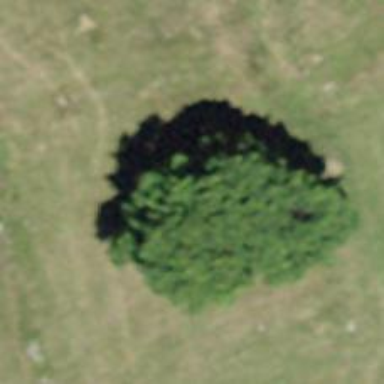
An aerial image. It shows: Beautiful tree in nature.